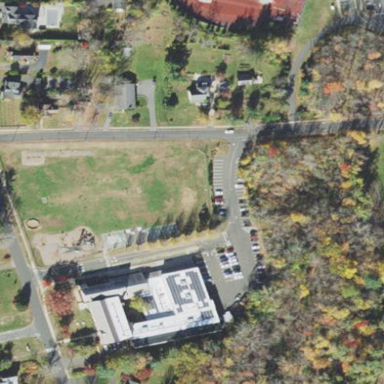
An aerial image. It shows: School.